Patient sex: F
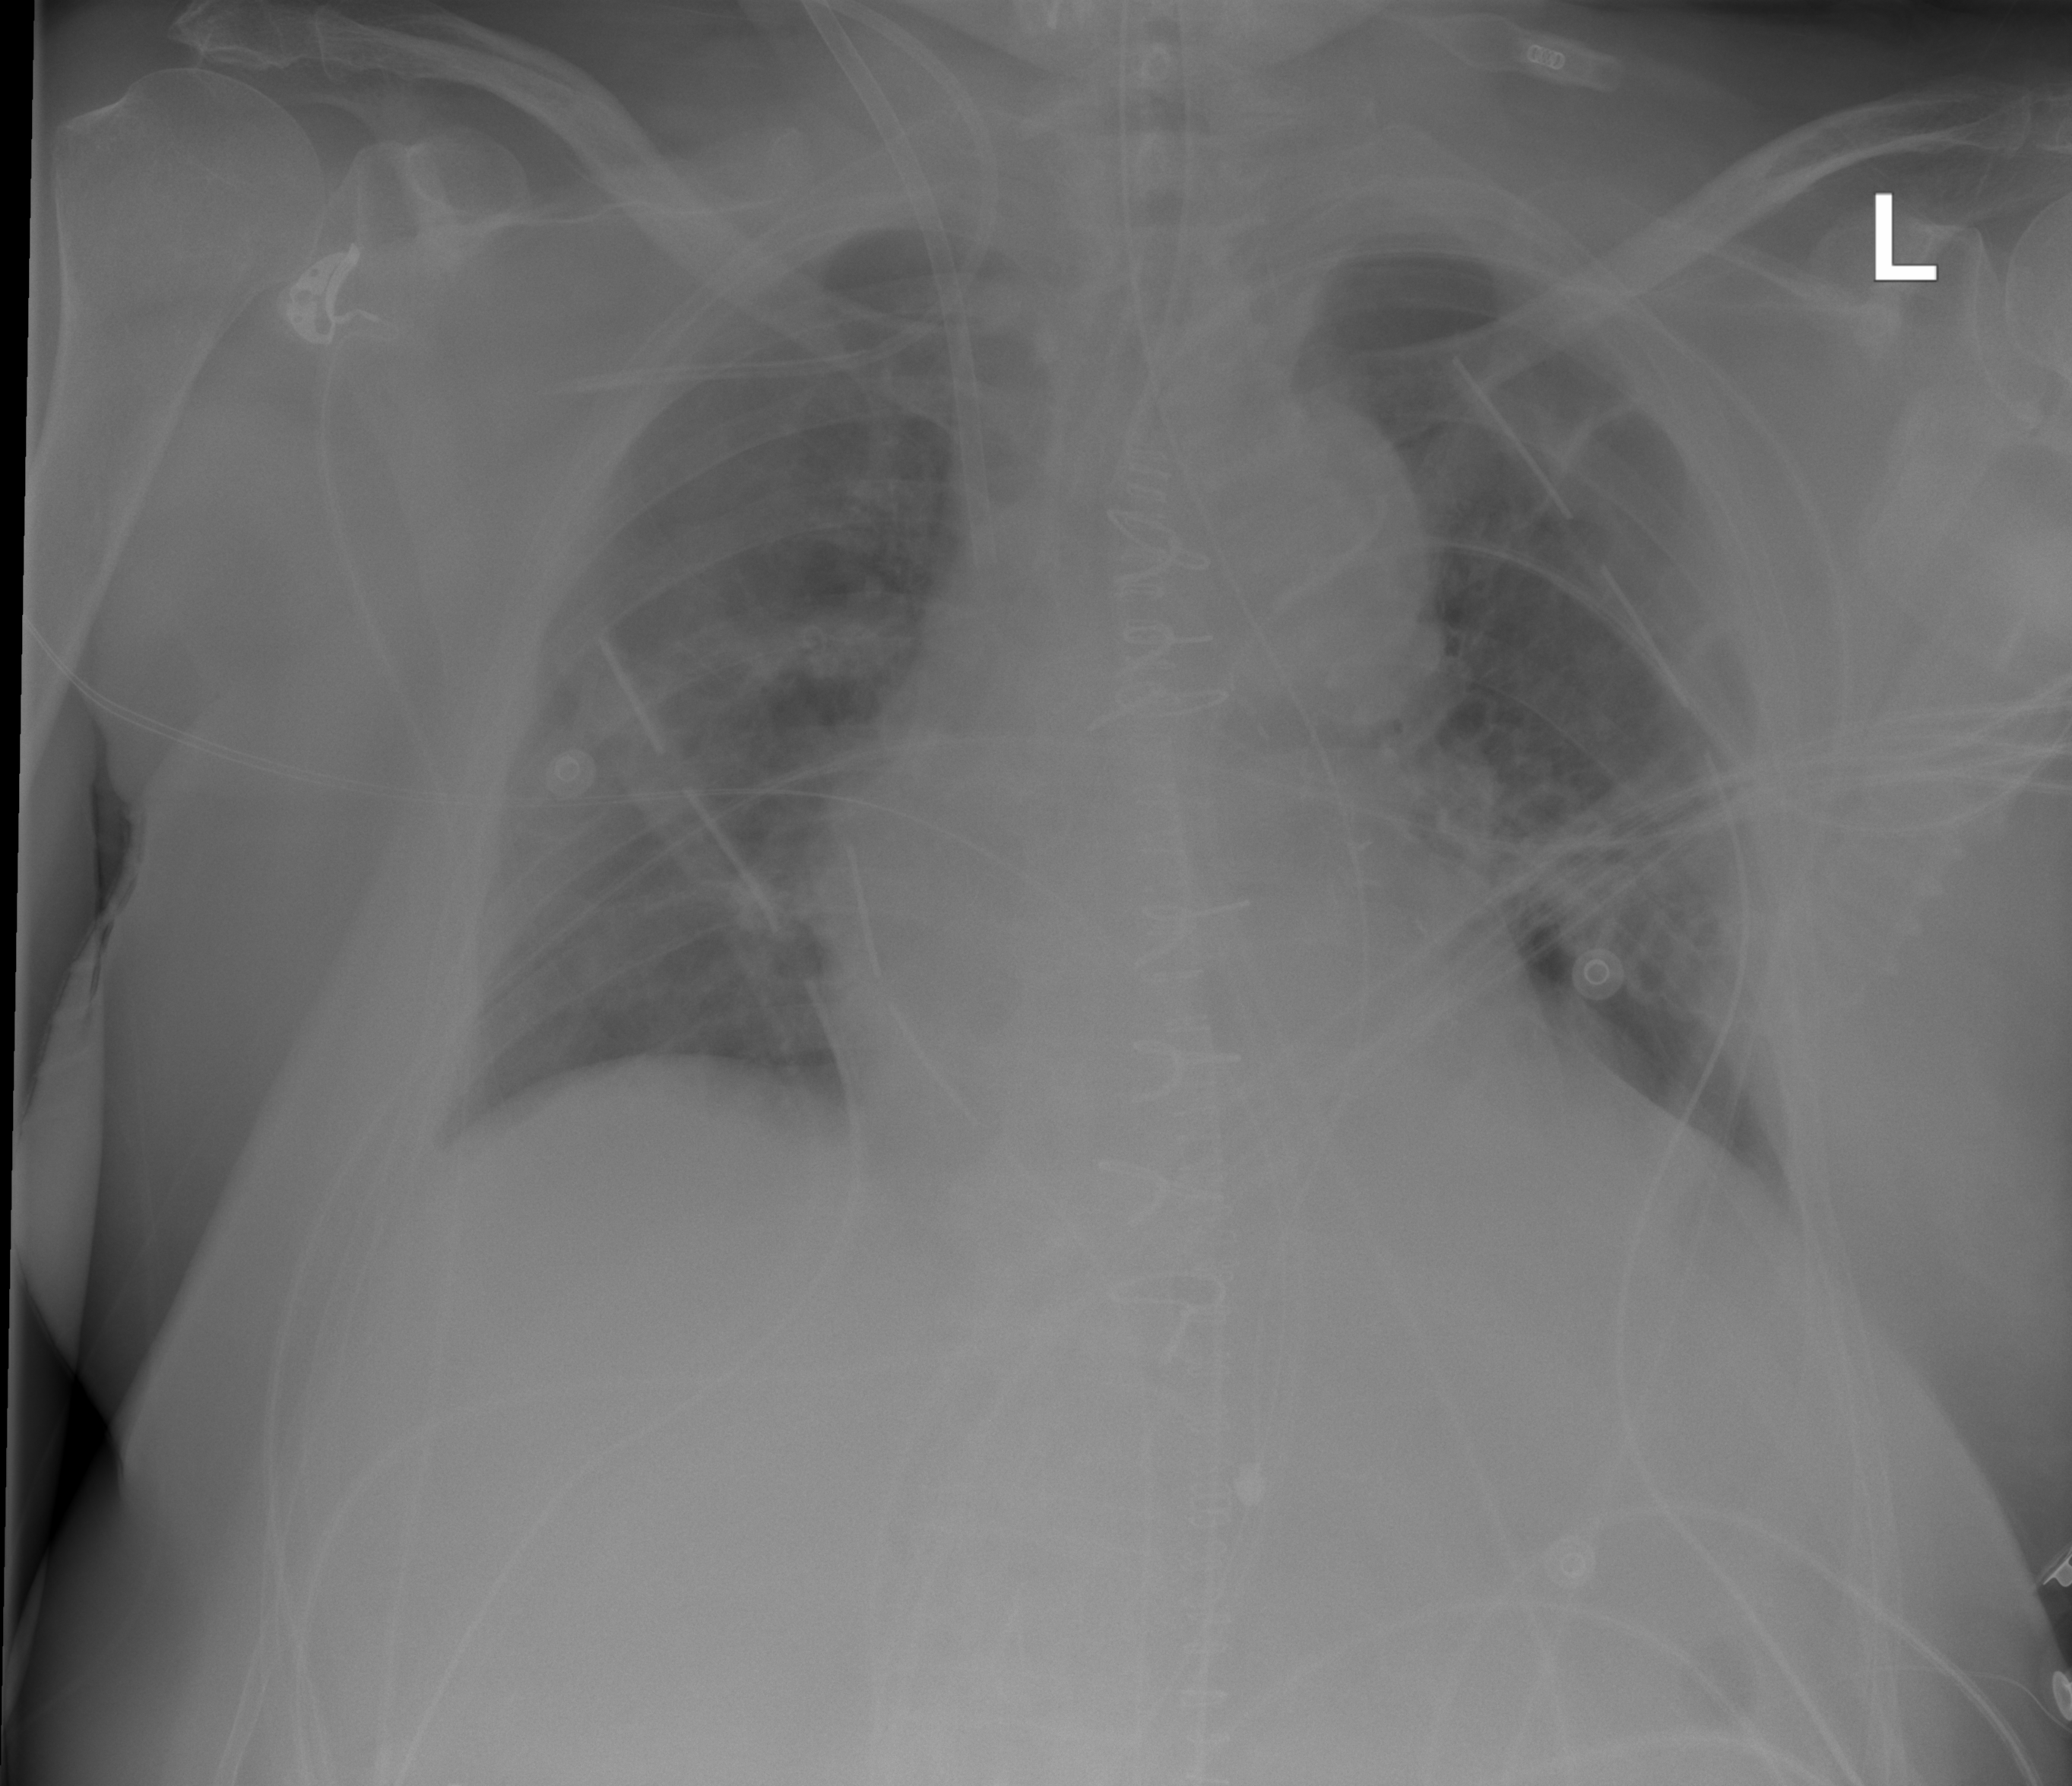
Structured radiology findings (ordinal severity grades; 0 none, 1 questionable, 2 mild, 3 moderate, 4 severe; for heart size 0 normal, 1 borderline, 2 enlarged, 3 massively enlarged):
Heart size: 1
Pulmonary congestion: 0
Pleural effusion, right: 1
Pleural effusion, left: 0
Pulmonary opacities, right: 0
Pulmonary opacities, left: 0
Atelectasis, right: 1
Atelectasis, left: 2